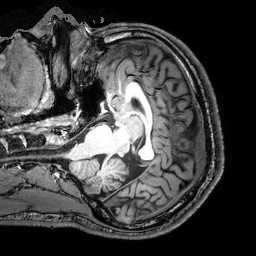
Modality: T1w
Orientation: coronal
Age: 24
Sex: male
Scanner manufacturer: philips
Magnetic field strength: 3 T
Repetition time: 8.213 s
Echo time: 3.762 s